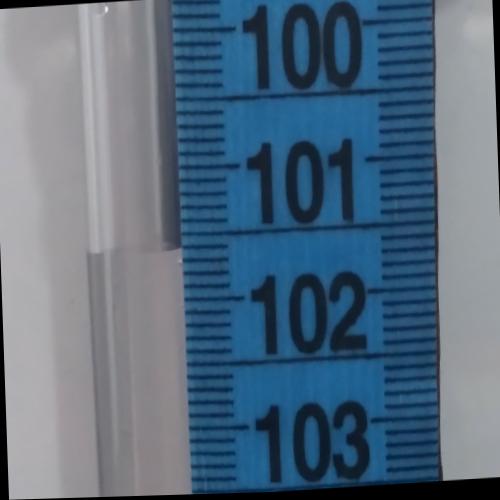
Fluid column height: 101.6 cm